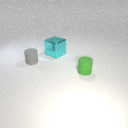
small gray rubber cylinder behind small green rubber cylinder